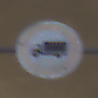
Verkehrszeichen: VerbotFuerKraftfahrzeugeUeberDreiKommaFuenfTonnen
Umgebung: Roofed, Underpass
Tageszeit: Midday
Wetter: Clear
Licht: Natural
Jahreszeit: NotSpecified
Kontrast: LowContrast